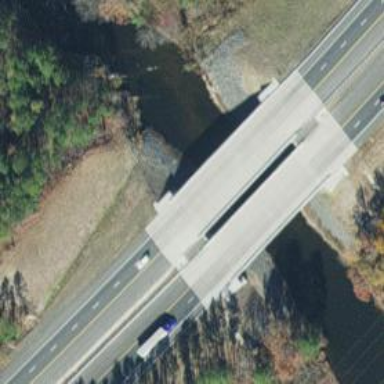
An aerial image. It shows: Beam-structured bridge on motorway.